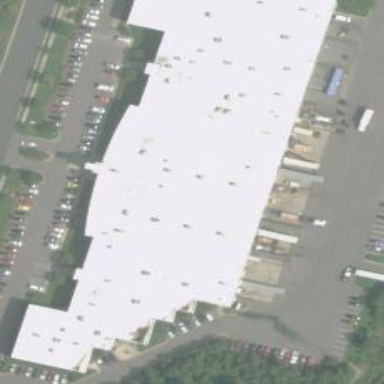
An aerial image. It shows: Commercial building used for commercial purposes.